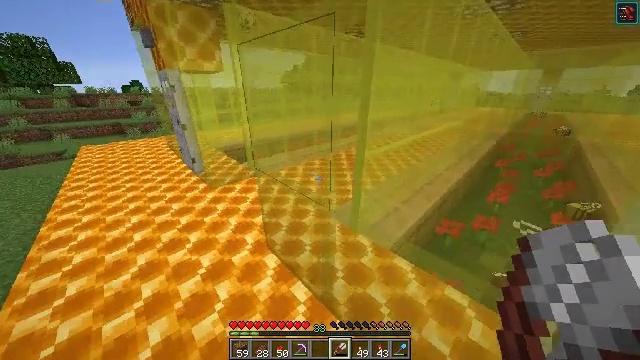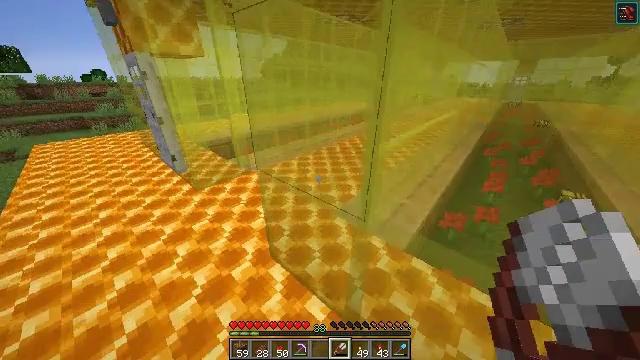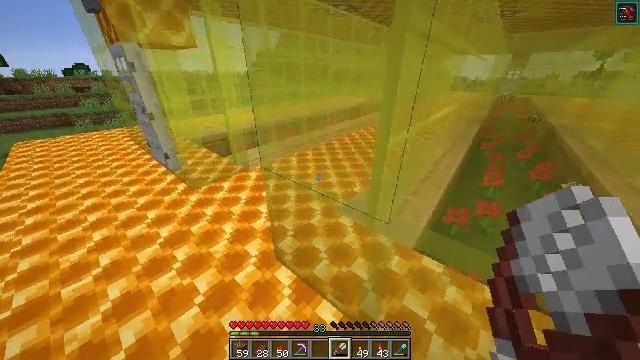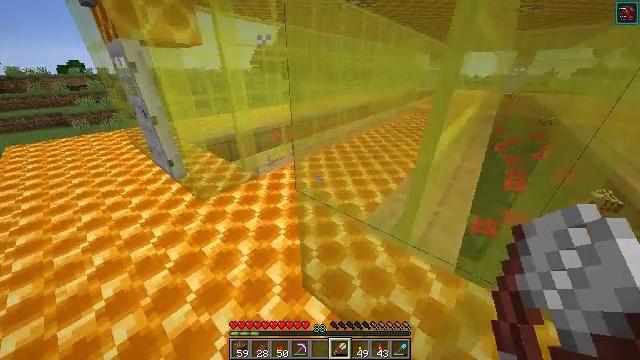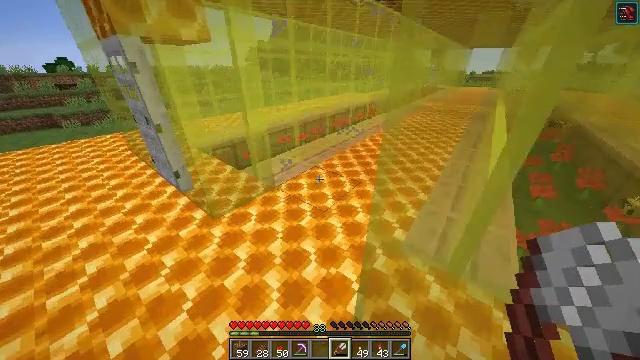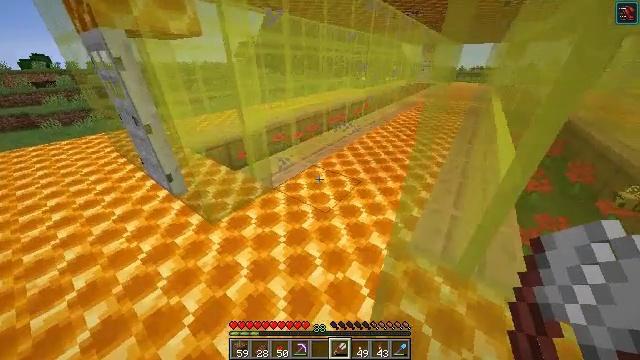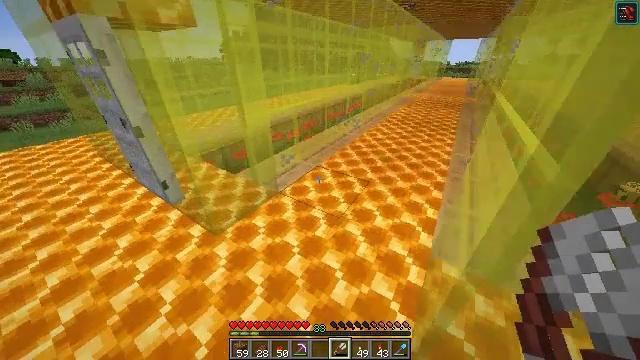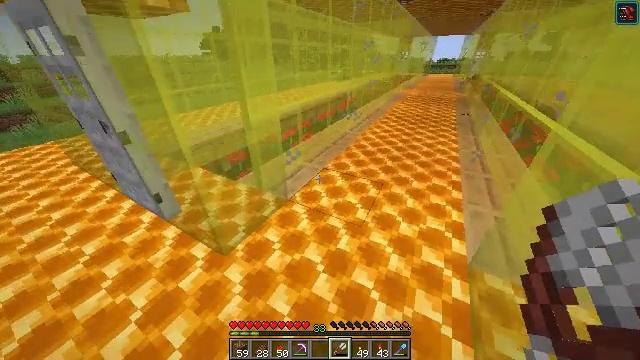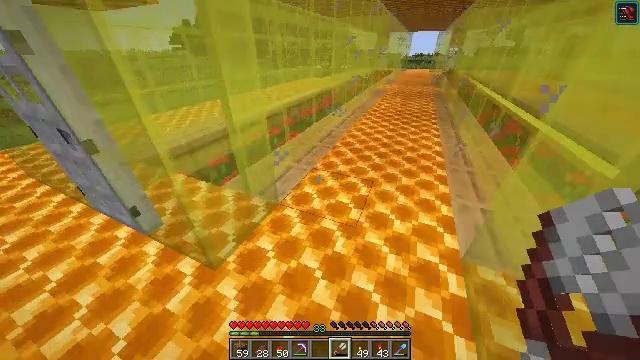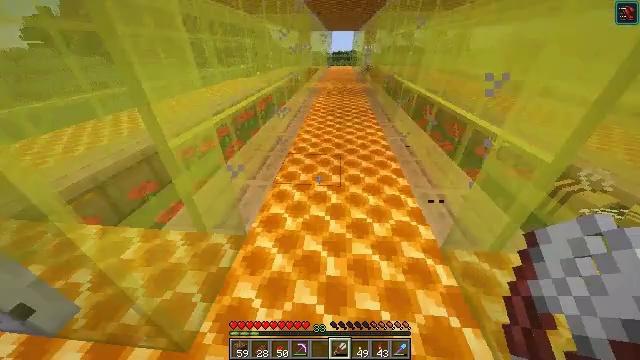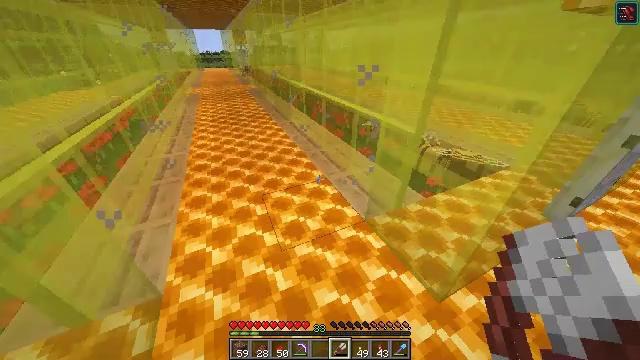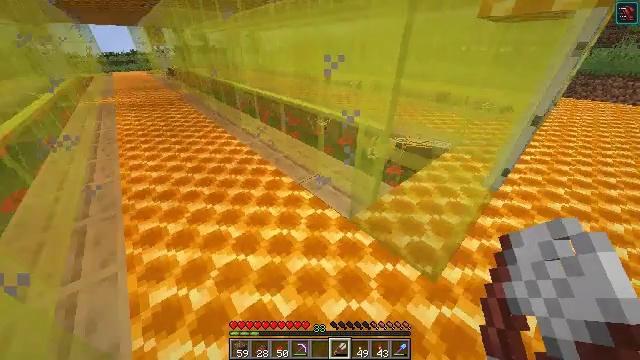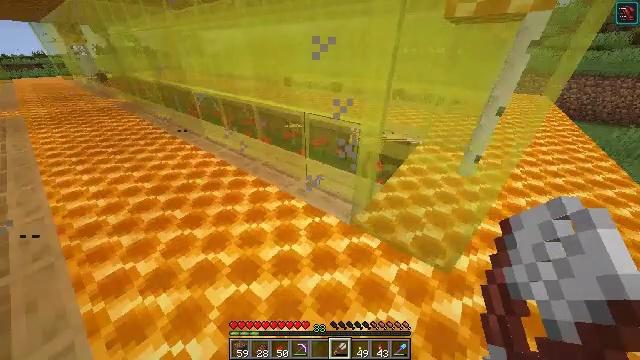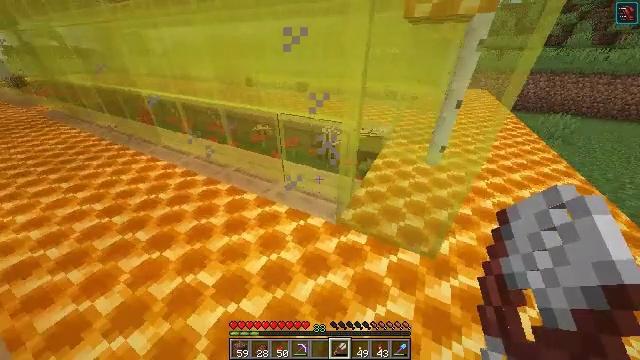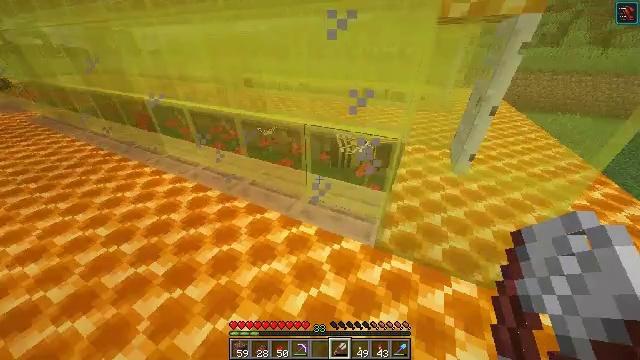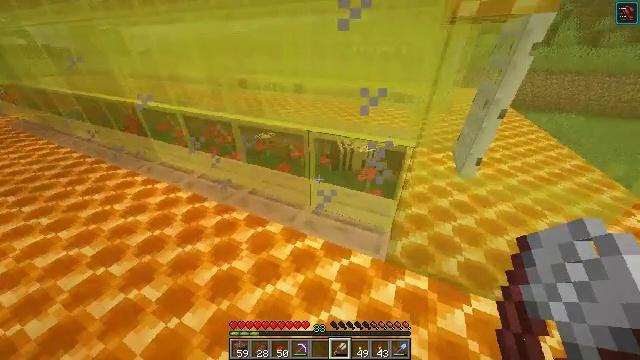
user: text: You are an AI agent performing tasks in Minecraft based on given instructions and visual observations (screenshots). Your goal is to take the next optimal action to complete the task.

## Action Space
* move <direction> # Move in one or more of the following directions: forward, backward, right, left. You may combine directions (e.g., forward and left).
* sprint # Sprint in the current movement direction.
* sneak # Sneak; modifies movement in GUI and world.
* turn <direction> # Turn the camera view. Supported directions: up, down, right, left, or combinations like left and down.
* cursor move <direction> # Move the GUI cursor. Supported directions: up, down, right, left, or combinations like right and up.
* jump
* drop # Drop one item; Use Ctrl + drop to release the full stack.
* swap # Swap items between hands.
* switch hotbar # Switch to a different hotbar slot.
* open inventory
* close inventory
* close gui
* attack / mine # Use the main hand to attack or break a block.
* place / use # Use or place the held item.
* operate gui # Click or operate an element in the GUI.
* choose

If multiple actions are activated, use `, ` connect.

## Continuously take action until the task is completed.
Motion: motion action
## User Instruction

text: Interact with the crafting table to make a honeycomb block from honeycombs.
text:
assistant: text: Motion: move forward and move left, turn right and down
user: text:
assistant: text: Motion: move forward and move left, turn right and down
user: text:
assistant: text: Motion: move forward and move left
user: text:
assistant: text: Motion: move forward and move left, turn right
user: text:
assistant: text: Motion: move forward and move left, turn right
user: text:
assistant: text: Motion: move forward and move left, turn right and down
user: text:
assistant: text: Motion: move forward and move left, turn right
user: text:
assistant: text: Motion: move forward and move left, turn right
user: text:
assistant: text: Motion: move forward and move left, turn right
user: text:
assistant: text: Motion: move forward and move left, turn right
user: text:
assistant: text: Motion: move forward and move left, turn right
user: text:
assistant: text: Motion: move forward and move left, turn right
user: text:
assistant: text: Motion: move forward and move left, turn right
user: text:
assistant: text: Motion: move forward and move left, turn right
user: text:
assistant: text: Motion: move forward, turn right
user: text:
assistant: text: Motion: move forward, turn right
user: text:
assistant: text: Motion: turn right
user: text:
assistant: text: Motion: turn right
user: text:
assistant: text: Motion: turn right and down
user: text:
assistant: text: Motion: turn right and down
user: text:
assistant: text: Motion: turn right and down
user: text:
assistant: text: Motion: turn right and down
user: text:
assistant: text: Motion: no_op
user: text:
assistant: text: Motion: no_op
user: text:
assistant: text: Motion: use / place
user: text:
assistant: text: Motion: turn down, use / place
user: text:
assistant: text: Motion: turn down
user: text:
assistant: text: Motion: turn down
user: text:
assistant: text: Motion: turn down
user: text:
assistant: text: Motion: no_op